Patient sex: F
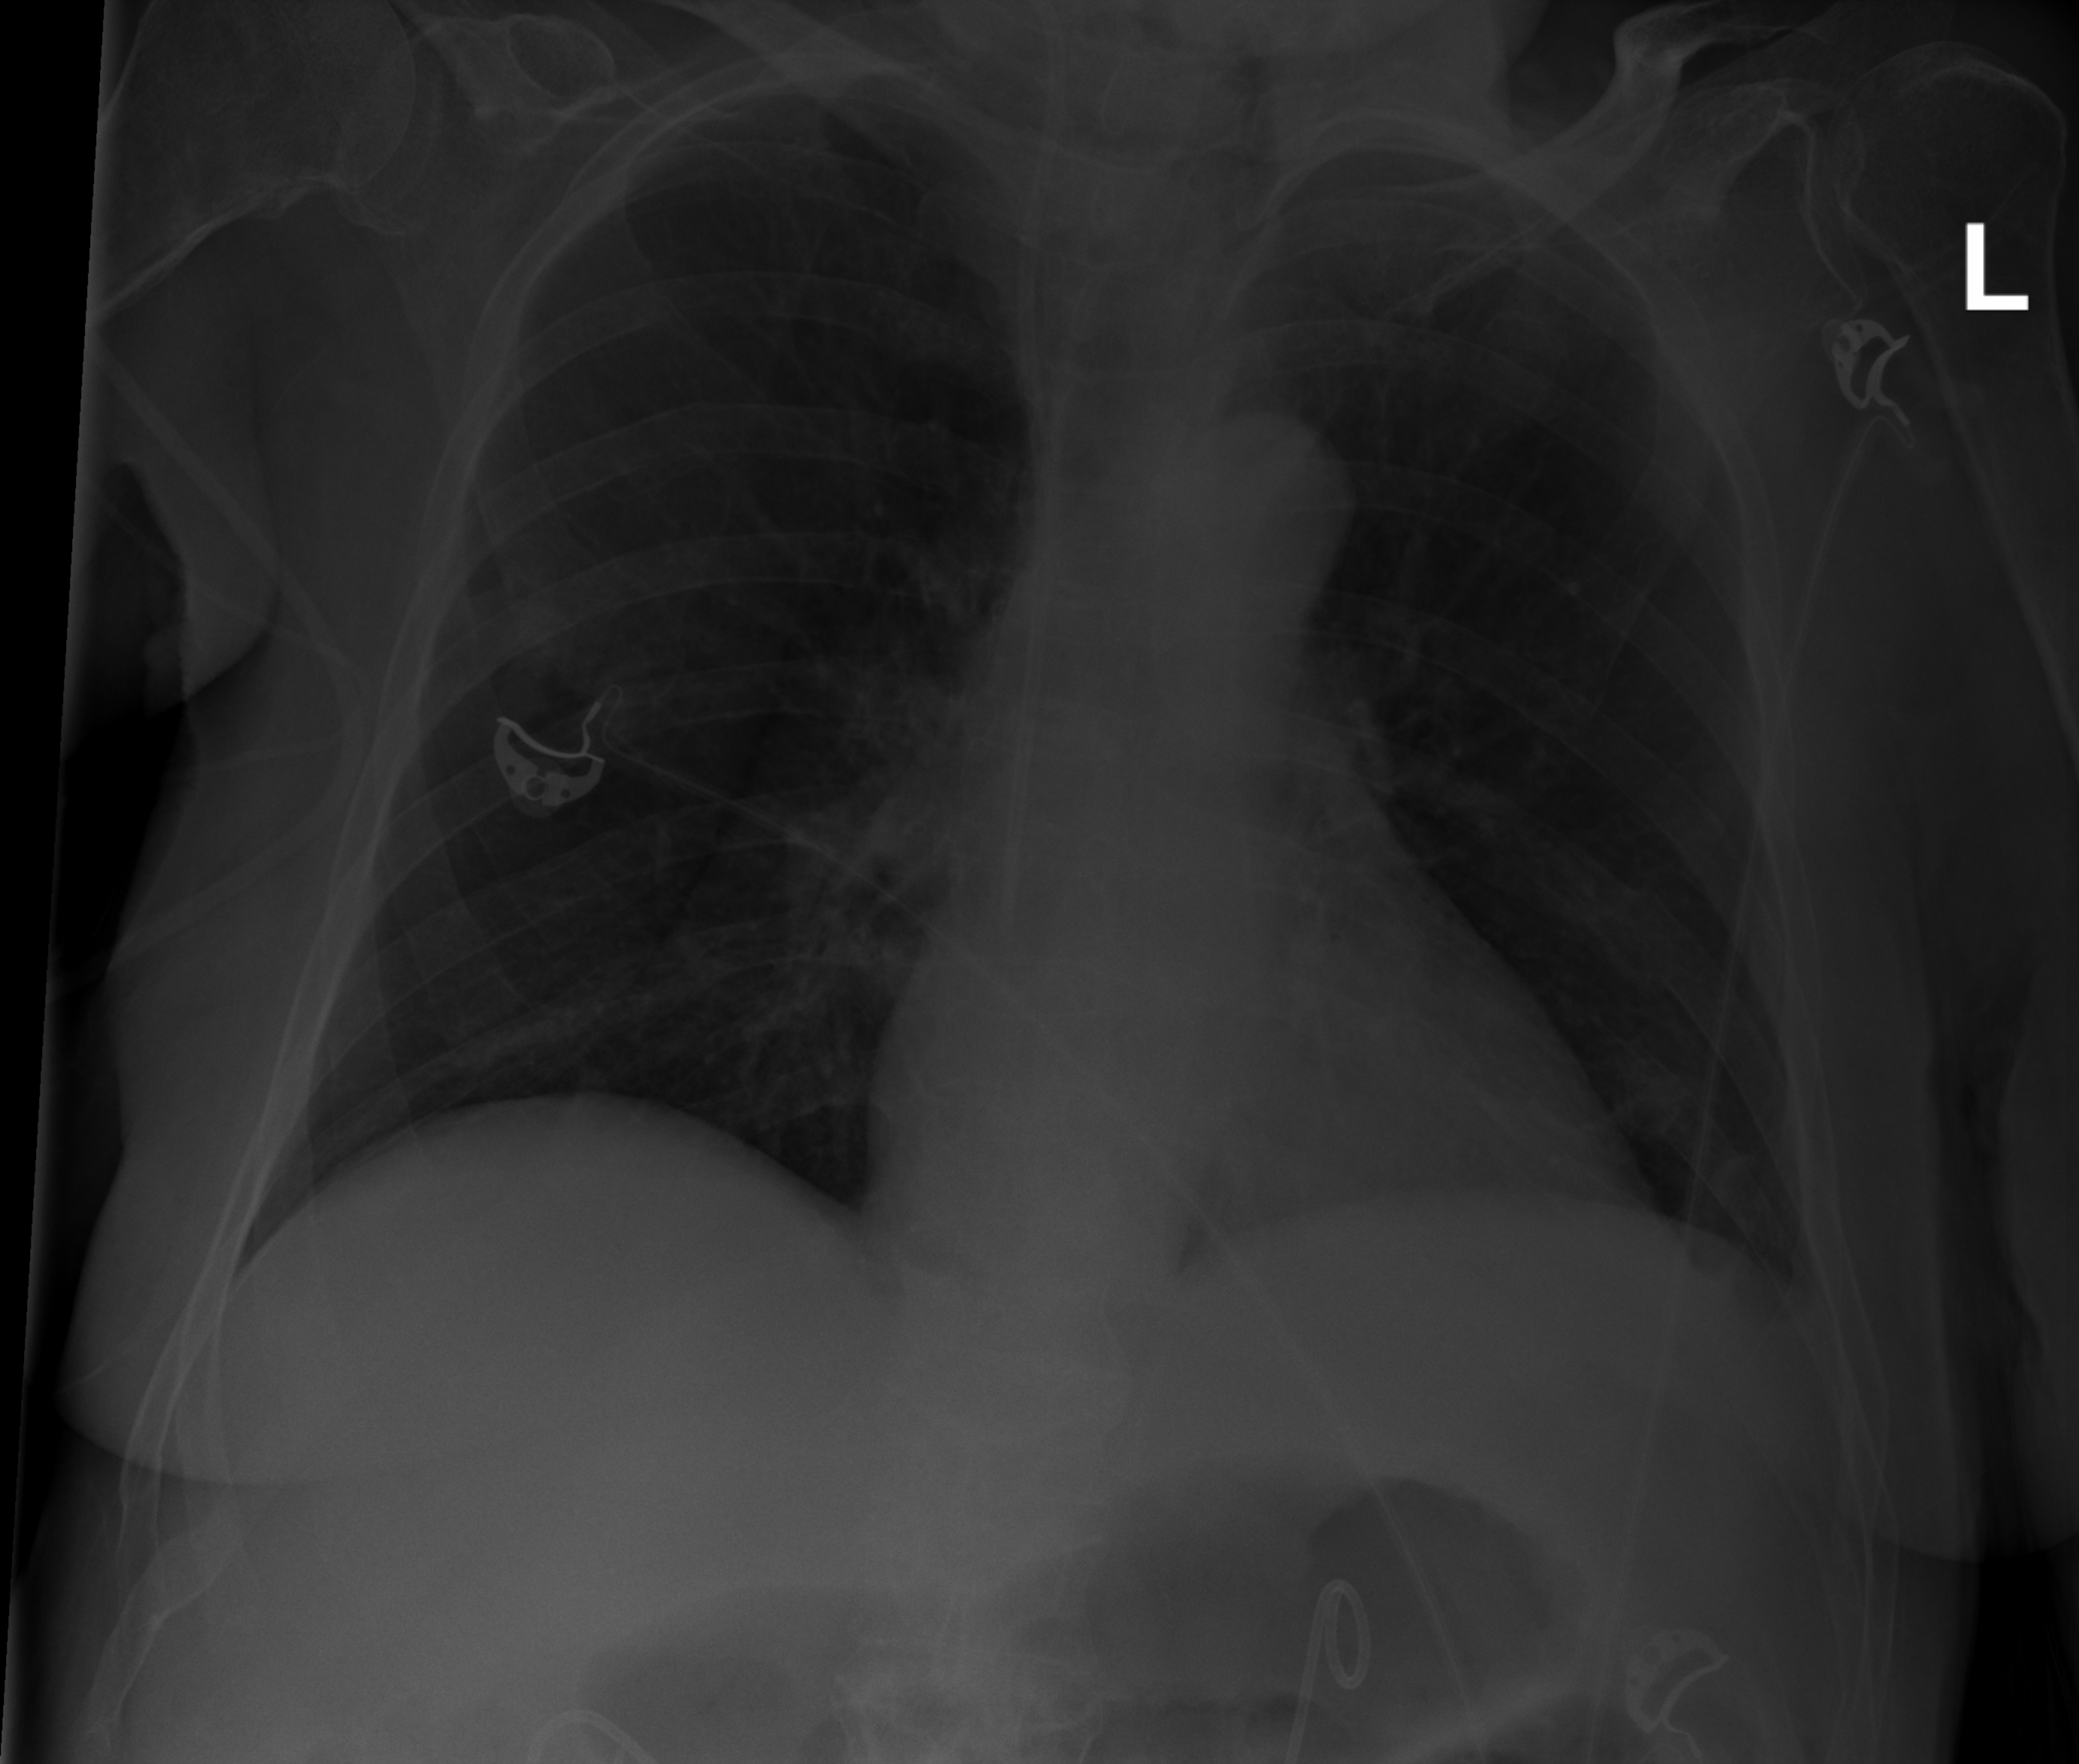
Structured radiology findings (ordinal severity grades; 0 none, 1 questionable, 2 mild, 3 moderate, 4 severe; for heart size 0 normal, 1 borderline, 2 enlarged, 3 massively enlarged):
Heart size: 1
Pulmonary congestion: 0
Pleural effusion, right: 0
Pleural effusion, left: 2
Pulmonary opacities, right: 0
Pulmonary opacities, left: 0
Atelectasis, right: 0
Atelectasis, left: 1